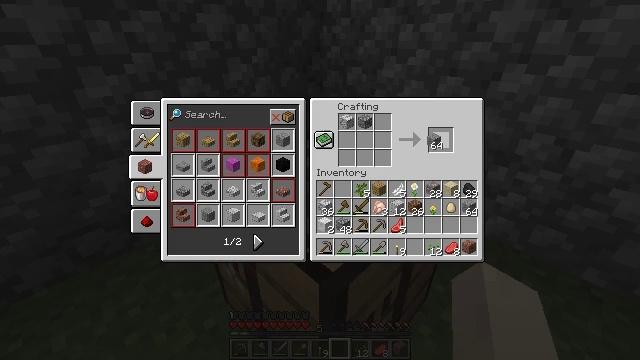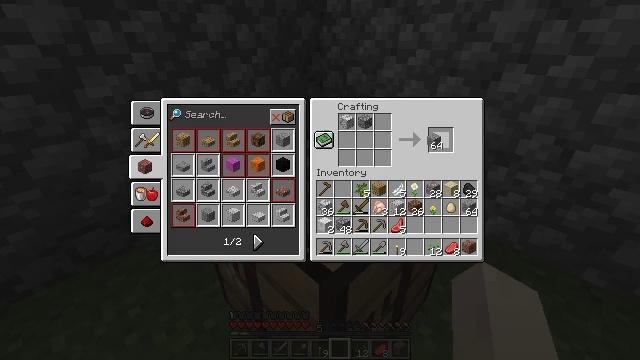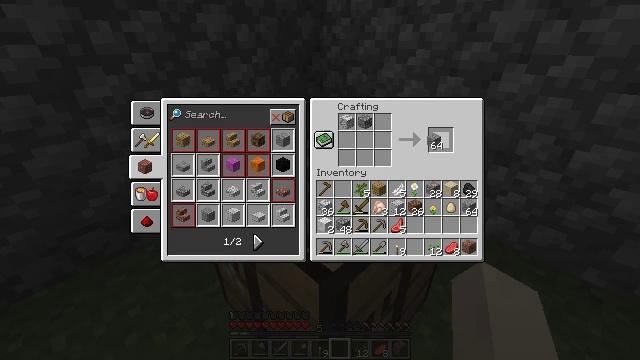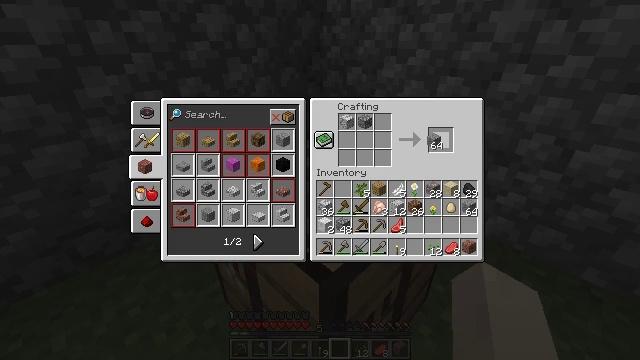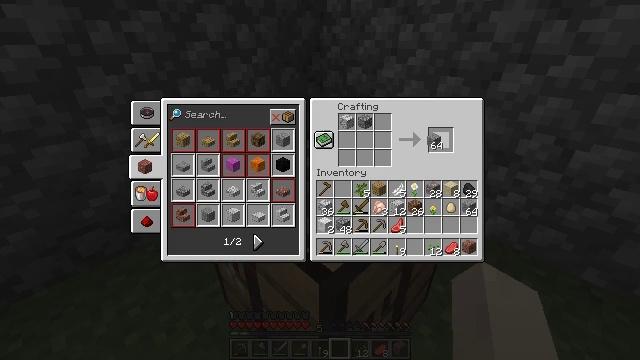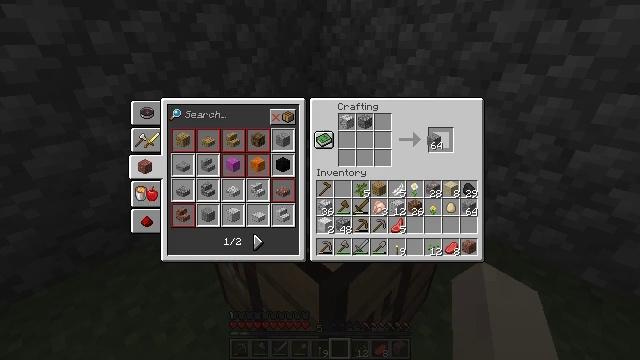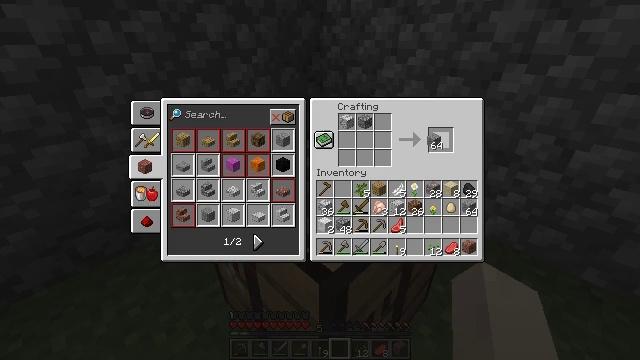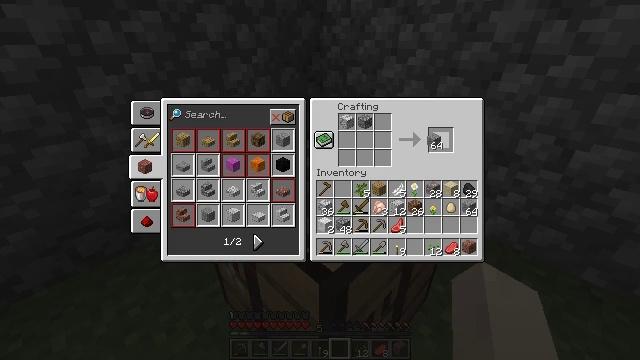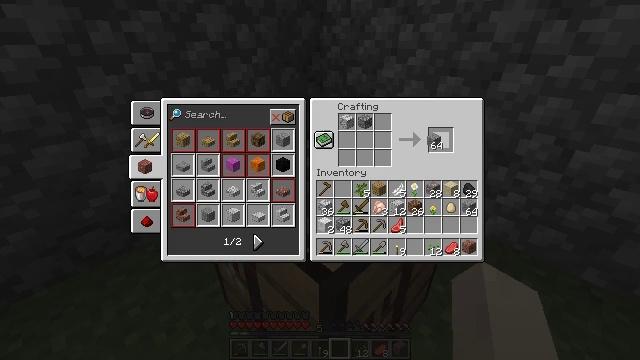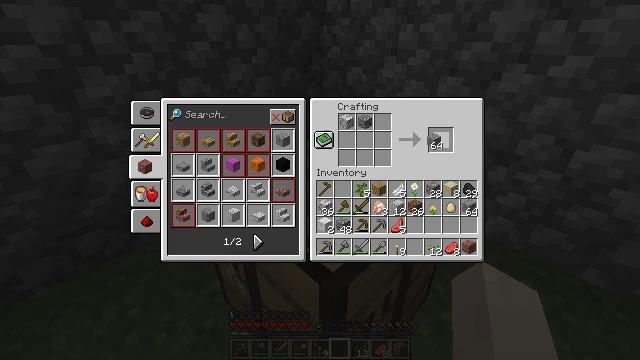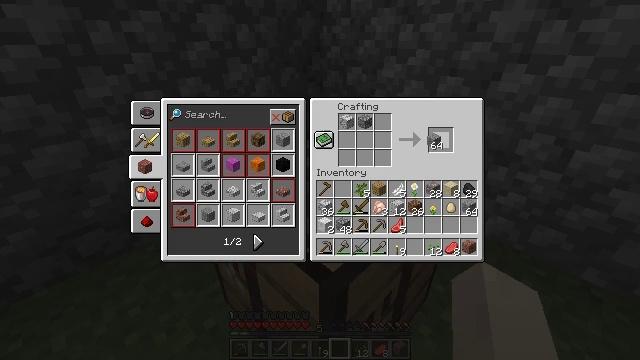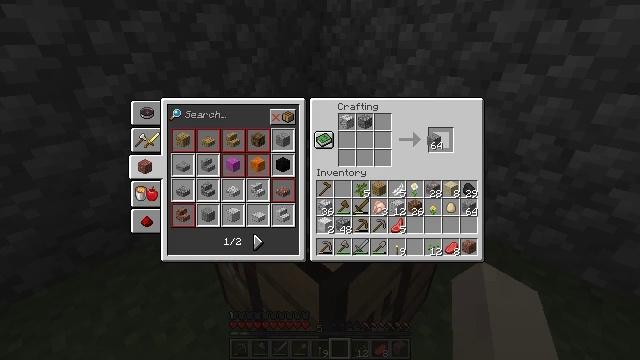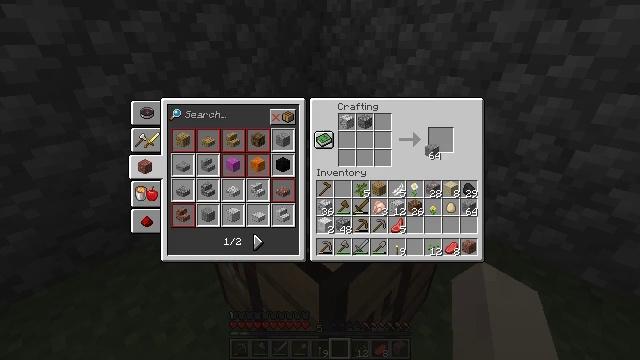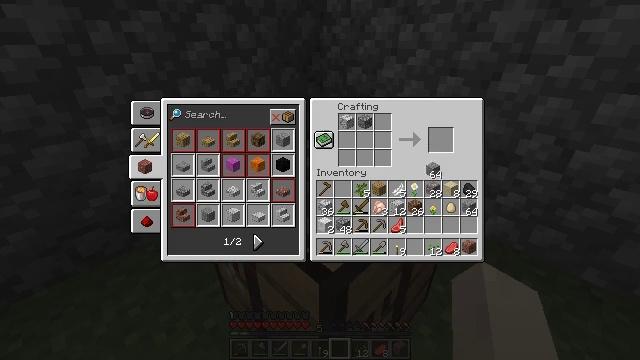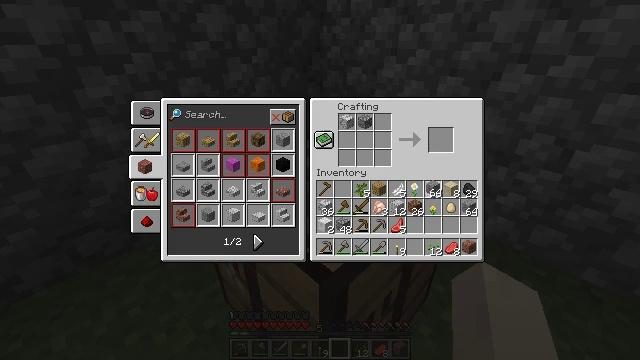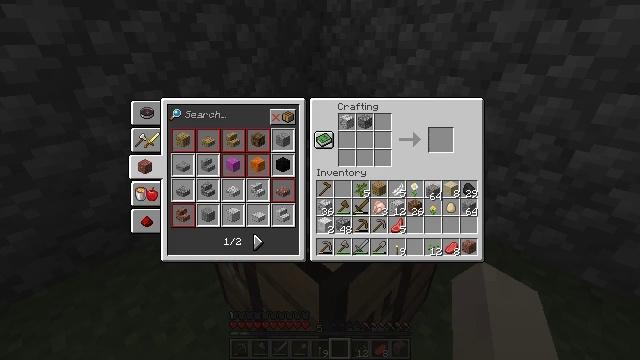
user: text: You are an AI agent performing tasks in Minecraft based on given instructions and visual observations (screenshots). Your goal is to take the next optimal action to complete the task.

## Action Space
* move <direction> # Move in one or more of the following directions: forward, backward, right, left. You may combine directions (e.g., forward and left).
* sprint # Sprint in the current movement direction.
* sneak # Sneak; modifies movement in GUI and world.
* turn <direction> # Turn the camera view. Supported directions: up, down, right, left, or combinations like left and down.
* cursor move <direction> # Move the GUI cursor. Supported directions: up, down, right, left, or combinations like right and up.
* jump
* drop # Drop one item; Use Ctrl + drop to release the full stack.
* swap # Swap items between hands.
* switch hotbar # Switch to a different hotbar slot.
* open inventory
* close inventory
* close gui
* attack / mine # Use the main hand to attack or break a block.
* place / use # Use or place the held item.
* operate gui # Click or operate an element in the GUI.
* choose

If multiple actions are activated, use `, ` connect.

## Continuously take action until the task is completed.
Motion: motion action
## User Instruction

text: Open the crafting table to create andesite.
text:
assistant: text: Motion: no_op
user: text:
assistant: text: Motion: operate gui
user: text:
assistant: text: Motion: operate gui
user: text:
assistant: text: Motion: operate gui
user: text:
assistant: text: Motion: no_op
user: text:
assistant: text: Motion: no_op
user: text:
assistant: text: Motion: no_op
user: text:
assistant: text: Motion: no_op
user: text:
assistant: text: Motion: no_op
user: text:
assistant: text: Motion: no_op
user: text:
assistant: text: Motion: no_op
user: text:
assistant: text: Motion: cursor move down
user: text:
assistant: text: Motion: cursor move down
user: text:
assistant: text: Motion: cursor move down
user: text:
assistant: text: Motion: no_op
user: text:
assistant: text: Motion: no_op
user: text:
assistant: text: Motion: no_op
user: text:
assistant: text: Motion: no_op
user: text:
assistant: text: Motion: no_op
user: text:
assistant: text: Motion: no_op
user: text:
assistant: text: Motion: no_op
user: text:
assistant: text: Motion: no_op
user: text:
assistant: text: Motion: no_op
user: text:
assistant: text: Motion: no_op
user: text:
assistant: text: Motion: no_op
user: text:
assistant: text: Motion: no_op
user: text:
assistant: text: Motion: no_op
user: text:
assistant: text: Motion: no_op
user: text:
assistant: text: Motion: no_op
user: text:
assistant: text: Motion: no_op